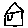
Label: house